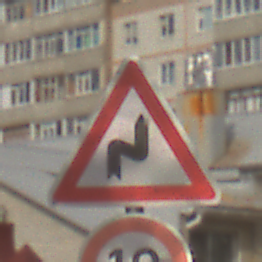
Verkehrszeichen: DoppelkurveRechts
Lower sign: Geschwindigkeit10
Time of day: MorningAfternoon
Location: Outdoor (Urban)
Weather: PartlyCloudy
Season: NotSpecified
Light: Natural